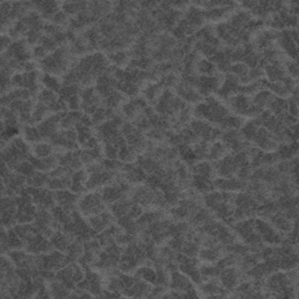
Label: frost